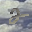
Label: 2